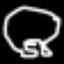
Label: frog